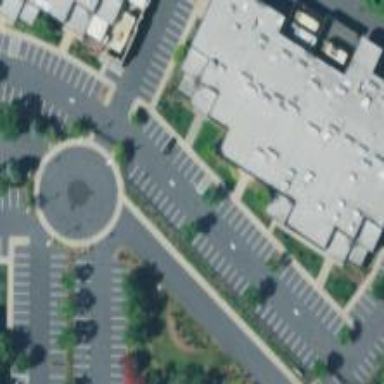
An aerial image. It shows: Parking space.